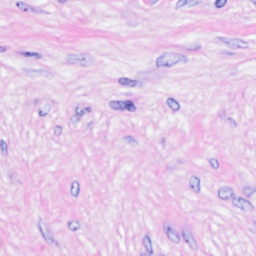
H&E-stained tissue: Breast